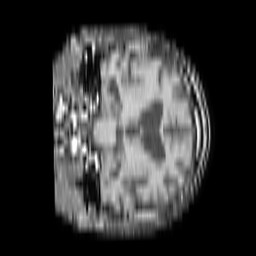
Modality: T1w
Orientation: coronal
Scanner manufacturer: philips
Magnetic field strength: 1.5 T
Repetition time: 0.1876 s
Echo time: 0.001893 s